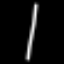
Label: line